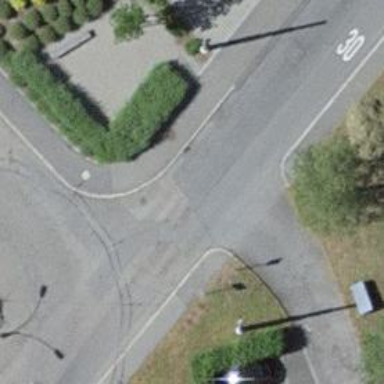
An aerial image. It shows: Unmarked crossing on footway.